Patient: sex F, age 89
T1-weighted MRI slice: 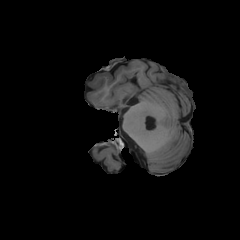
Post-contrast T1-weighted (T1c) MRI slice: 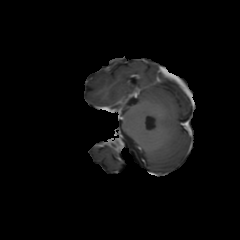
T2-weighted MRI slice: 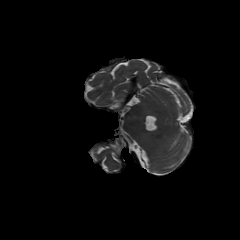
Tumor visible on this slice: no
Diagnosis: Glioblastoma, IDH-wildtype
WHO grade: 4